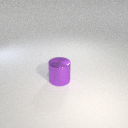
large purple metal cylinder